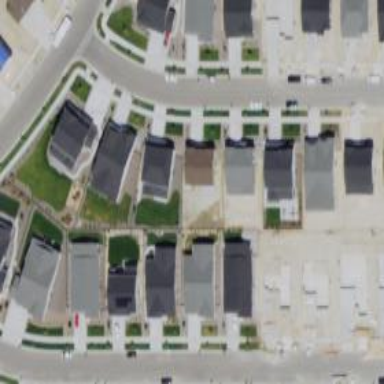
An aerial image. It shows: Single-family residential area.